Interaction volume radius: 5 \u00c5
Interaction volume height: 35 \u00c5
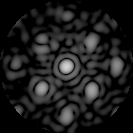
Disorder parameter: 0.3819